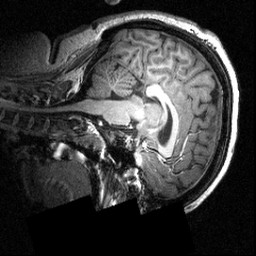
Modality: T1w
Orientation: sagittal
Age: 24
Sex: female
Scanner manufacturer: siemens
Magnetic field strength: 3.951 T
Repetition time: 1.5 s
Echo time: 0.00335 s